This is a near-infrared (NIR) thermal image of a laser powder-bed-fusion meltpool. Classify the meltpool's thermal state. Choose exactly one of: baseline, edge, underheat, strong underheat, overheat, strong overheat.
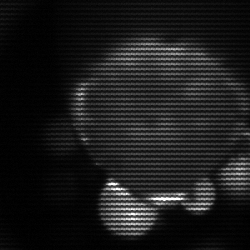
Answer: edge